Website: slack
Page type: payment
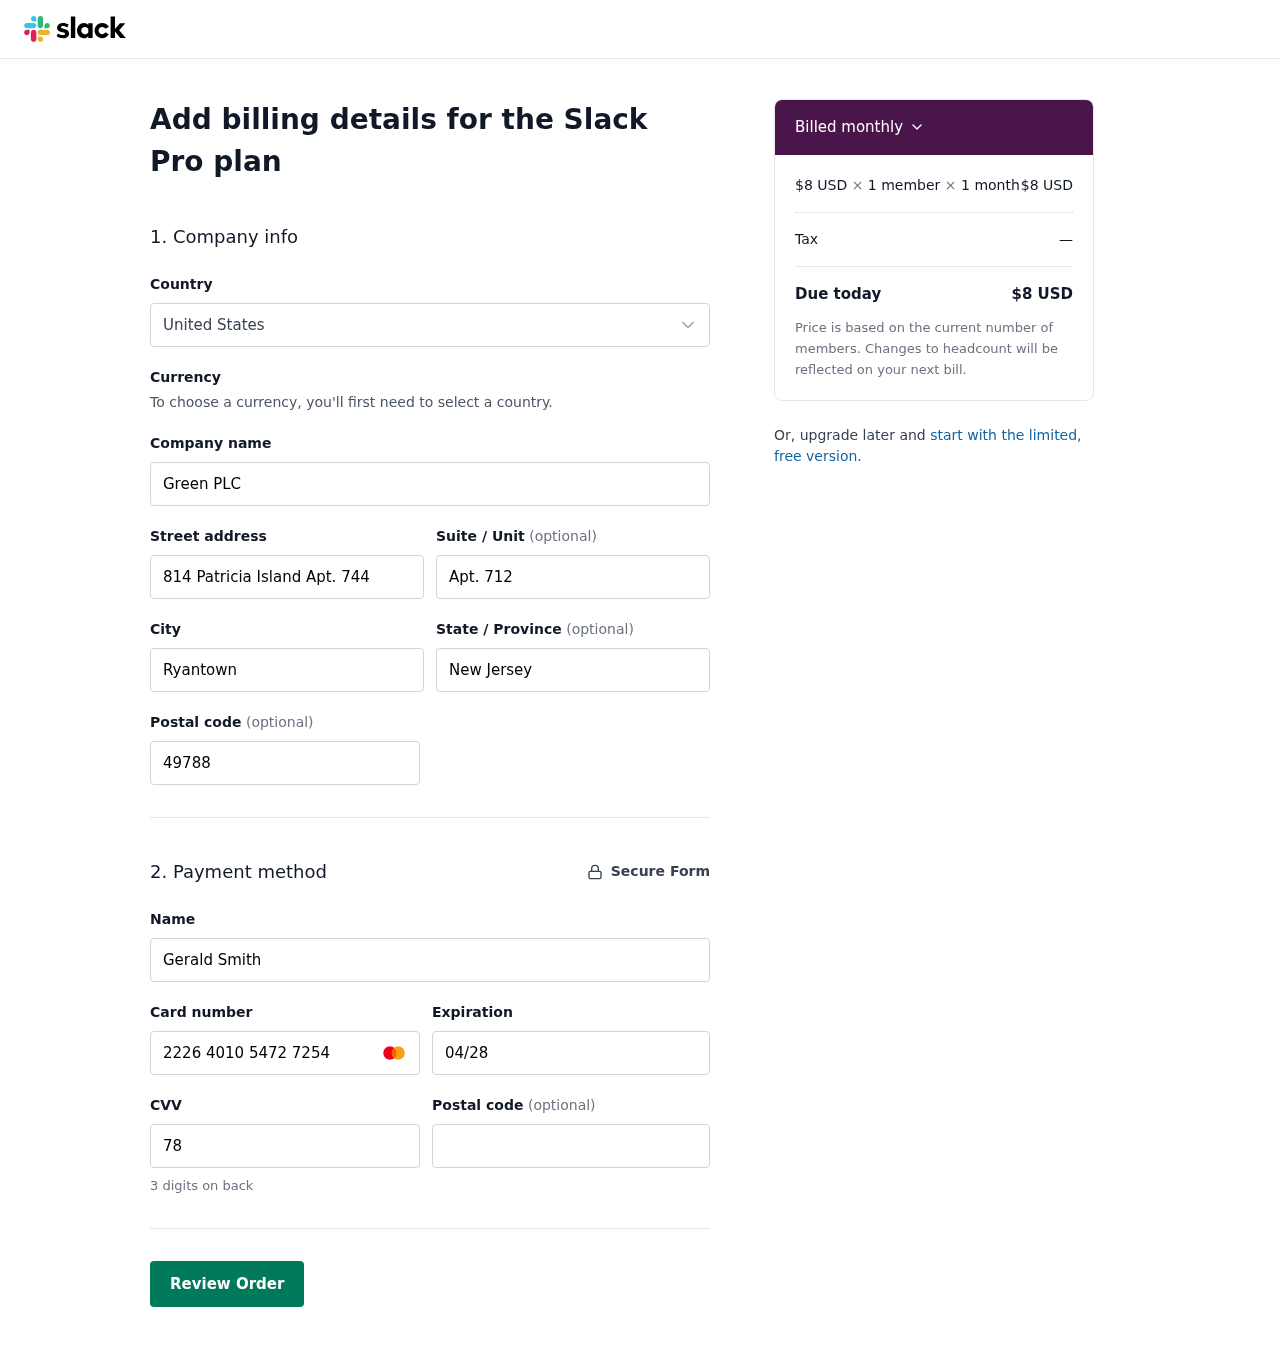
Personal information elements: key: PII_COUNTRY
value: United States
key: PII_COMPANY
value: Green PLC
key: PII_STREET
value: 814 Patricia Island Apt. 744
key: PII_STREET2
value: Apt. 712
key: PII_CITY
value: Ryantown
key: PII_STATE
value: New Jersey
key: PII_POSTCODE
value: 49788
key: PII_FULLNAME
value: Gerald Smith
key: PII_CARD_NUMBER
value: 2226 4010 5472 7254
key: PII_CARD_EXPIRY
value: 04/28
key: PII_CARD_CVV
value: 789
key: PII_POSTCODE2
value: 37681
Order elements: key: ORDER_PRICE_PER_MEMBER
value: $8 USD
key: ORDER_NUM_MEMBERS
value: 1 member
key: ORDER_NUM_MONTHS
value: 1 month
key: ORDER_SUBTOTAL
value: $8 USD
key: ORDER_TAX
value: —
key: ORDER_TOTAL
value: $8 USD